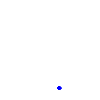
Particle: kaon